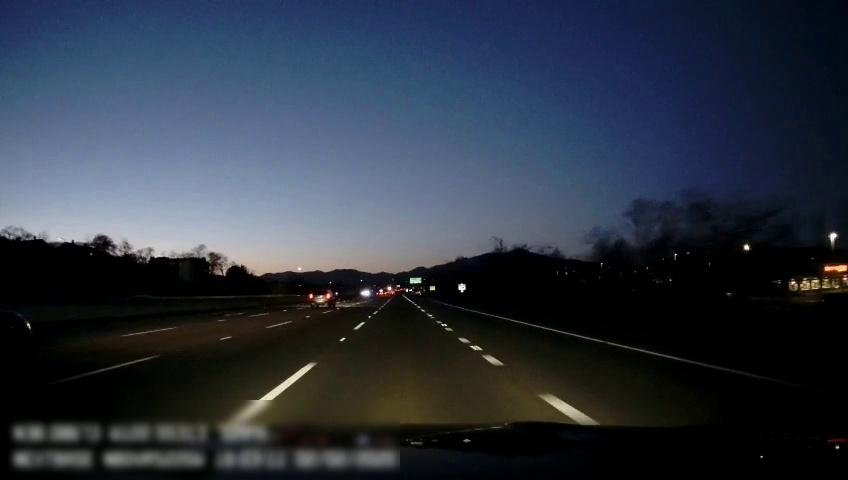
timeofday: Dusk/Dawn/Twilight
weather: Other
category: Drivable Space
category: Vehicles | SUV
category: Vehicles | SUV
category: Lanes | Alternate Lane
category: Lanes | Alternate Lane
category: Lanes | Alternate Lane
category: Lanes | Alternate Lane
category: Lanes | Alternate Lane
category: Lanes | Alternate Lane
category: Traffic | Signs